Question: This is SQL CLR, I'm just trying to create a function that receives XML from SQL and then gets the value for a certain node and returns it:
'''
[SqlFunction]
public static SqlString FnGetQuoteNumber(XmlDocument xmlDoc)
{
string nodeValue = null;
xmlDoc.Load(xmlDoc.ToString());
XmlNode node = xmlDoc.DocumentElement.SelectSingleNode("//Identifier[@name='Item1']");
if (xmlDoc.DocumentElement != null)
{
nodeValue = node.Attributes["value"].Value;
}
return new SqlString(nodeValue);
}
'''
But then I realized, shouldn't my parameter be declared as 'SqlXml xmlDoc' rather than 'XmlDocument xmlDoc'?
If that's the case, then I cannot do the above because I'm not dealing with an 'XmlDocument' anymore (there's no 'DocumentElement'/'selectSingleNode', etc).
'SqlXml'
Also, when I try to deploy this, I keep getting this (which I think has to do with the 'XmlDocument' I'm trying to pass as parameter):
> Beginning deployment of assembly SolutionName.dll to server localhost : DATABASEThe following error might appear if you deploy a SQL CLR project that was built for a version of the .NET Framework that is incompatible with the target instance of SQL Server: "Deploy error SQL01268: CREATE ASSEMBLY for assembly failed because assembly failed verification". To resolve this issue, open the properties for the project, and change the .NET Framework version.c:\****** name.dll : Deploy error : Could not create a type for parameter System.Xml.XmlDocument xmlDocBuild FAILED.Time Elapsed 00:00:01.96========== Build: 1 succeeded or up-to-date, 0 failed, 0 skipped ==================== Deploy: 0 succeeded, 1 failed, 0 skipped ==========
Anyone can give me a hand?
Screenshot of XML:

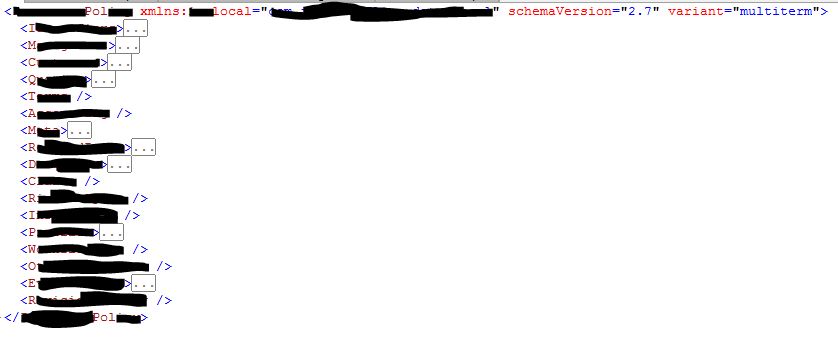
Answer: I think your xmldoc.load holds the secret. What if you just passed the xml as string to the clr procedure. Then you could create the xmlDoc and load it inside the clr off the string.
If that doesn't work this thread seemed to be close to what you were talking about:<URL>
I couldn't say on the error...but the string method above may resolve your issue there.